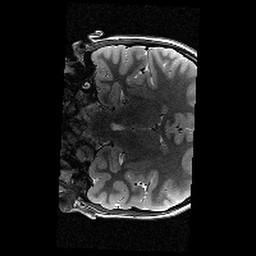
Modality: T2w
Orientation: coronal
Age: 11
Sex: female
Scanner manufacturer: siemens
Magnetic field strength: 3 T
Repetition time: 9.23 s
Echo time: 0.067 s